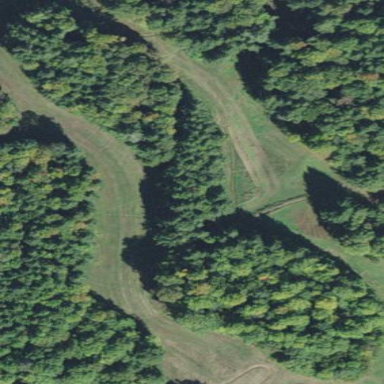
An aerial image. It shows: Advanced downhill skiing track in the woodland area.